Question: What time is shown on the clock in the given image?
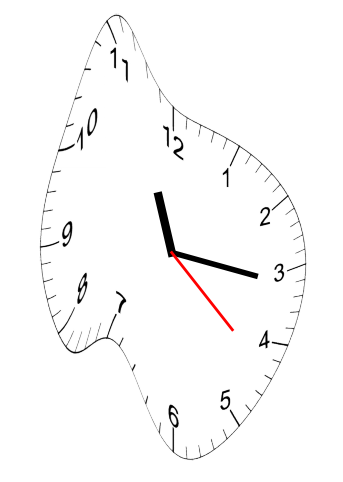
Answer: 11:16:22